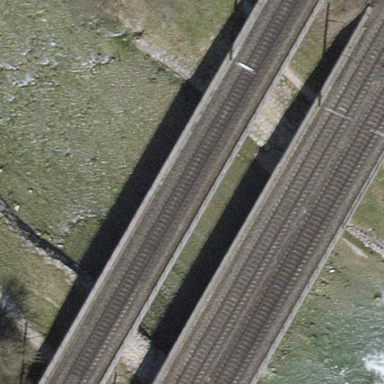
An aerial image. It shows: Bridge with beam structure.